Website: bh-photo
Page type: gifting
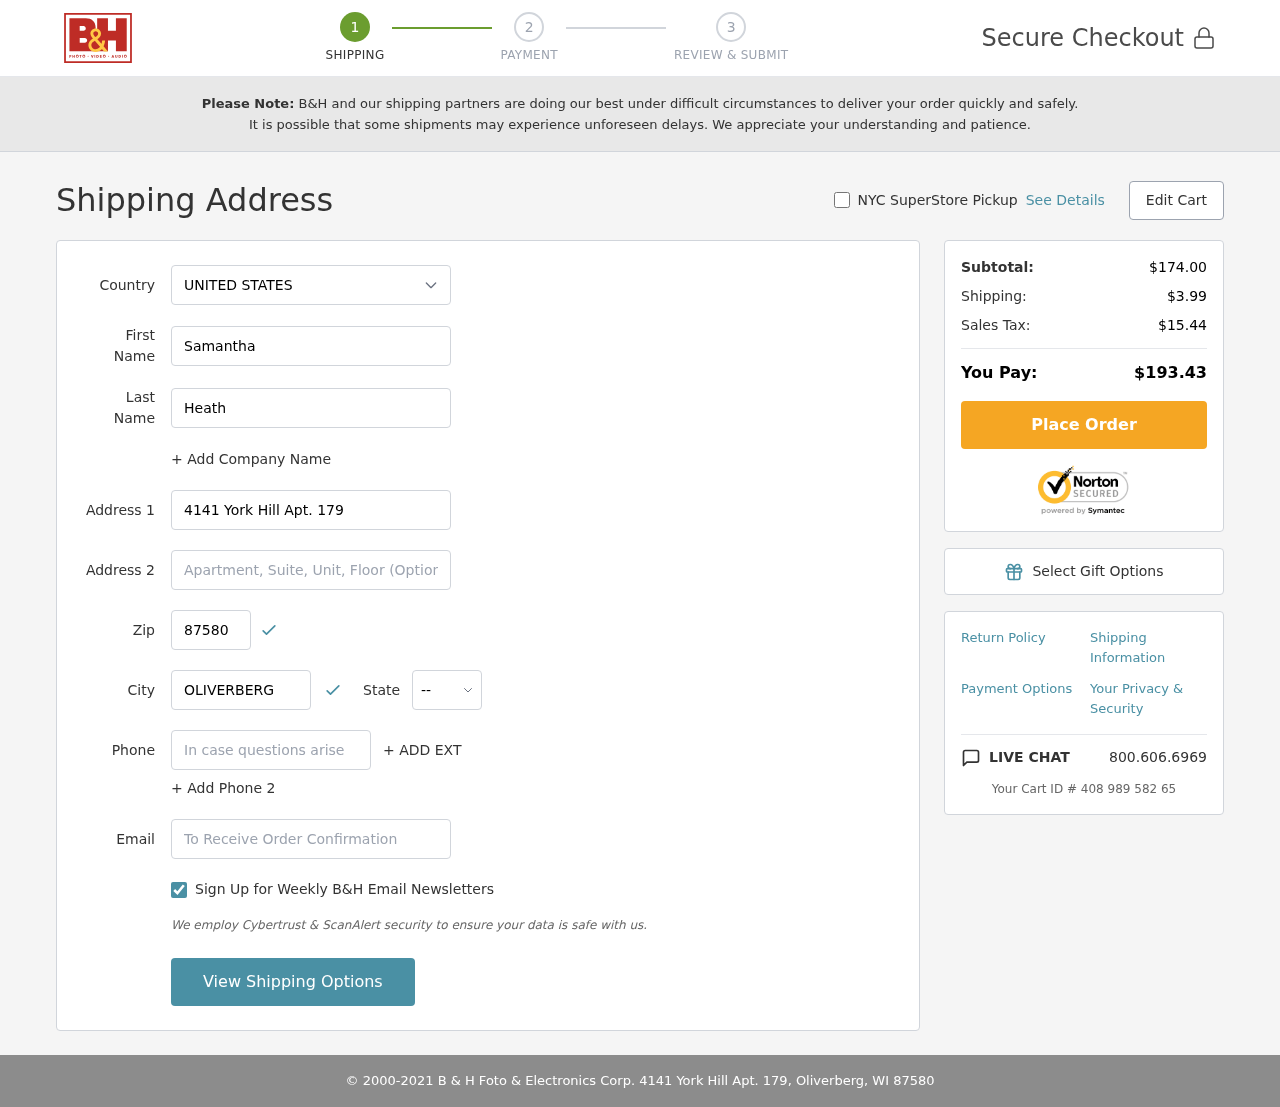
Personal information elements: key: PII_CITY
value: Oliverberg
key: PII_COUNTRY
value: United States
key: PII_EMAIL
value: samanthaheath@yahoo.com
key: PII_FIRSTNAME
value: Samantha
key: PII_LASTNAME
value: Heath
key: PII_PHONE
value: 3153827089
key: PII_POSTCODE
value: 87580
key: PII_STATE_ABBR
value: WI
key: PII_STREET
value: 4141 York Hill Apt. 179
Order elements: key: ORDER_SUBTOTAL
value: $174.00
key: ORDER_SHIPPING_COST
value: $3.99
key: ORDER_TAX
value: $15.44
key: ORDER_TOTAL
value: $193.43
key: ORDER_ID
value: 408 989 582 65